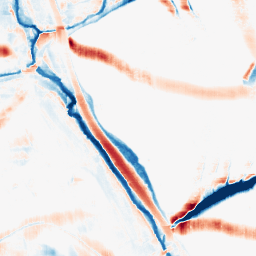
Category: morphological
Decomposition family: morphological_square
Decomposition parameters: operation: average
size: 20
Upsampling method: sinc_hamming
Upsampling parameters: scale: 2
kernel_size: 4
Upsampling scale: 2